Question: When I download a jQuery-ui theme, what do I have to add to get the defaults looking the same as in the jQuery-ui demo page?
The dialog I'm seeing out of the box is HUGE (see below). I know all the css is available to me from the demo page, but I'm not really a CSS expert, and don't know what to take, and what to leave.

Here's a <URL> showing the same.
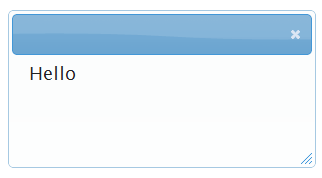
Answer: I see what the issue is :P
'''
body{font-size:10px;}
'''
The sizes are relative to the page (more of a fluid layout). So (at least in the fiddle) changing the font-size of the body fixes it. Just change your pages' font sizes and the dialog will change with it.
<URL>